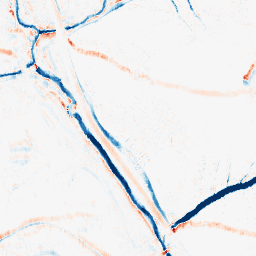
Category: morphological
Decomposition family: morphological_ellipse
Decomposition parameters: operation: average
width: 10
height: 5
Upsampling method: regularized
Upsampling parameters: scale: 2
lambda_reg: 0.01
Upsampling scale: 2